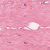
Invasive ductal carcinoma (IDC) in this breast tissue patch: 0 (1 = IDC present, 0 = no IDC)